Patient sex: M
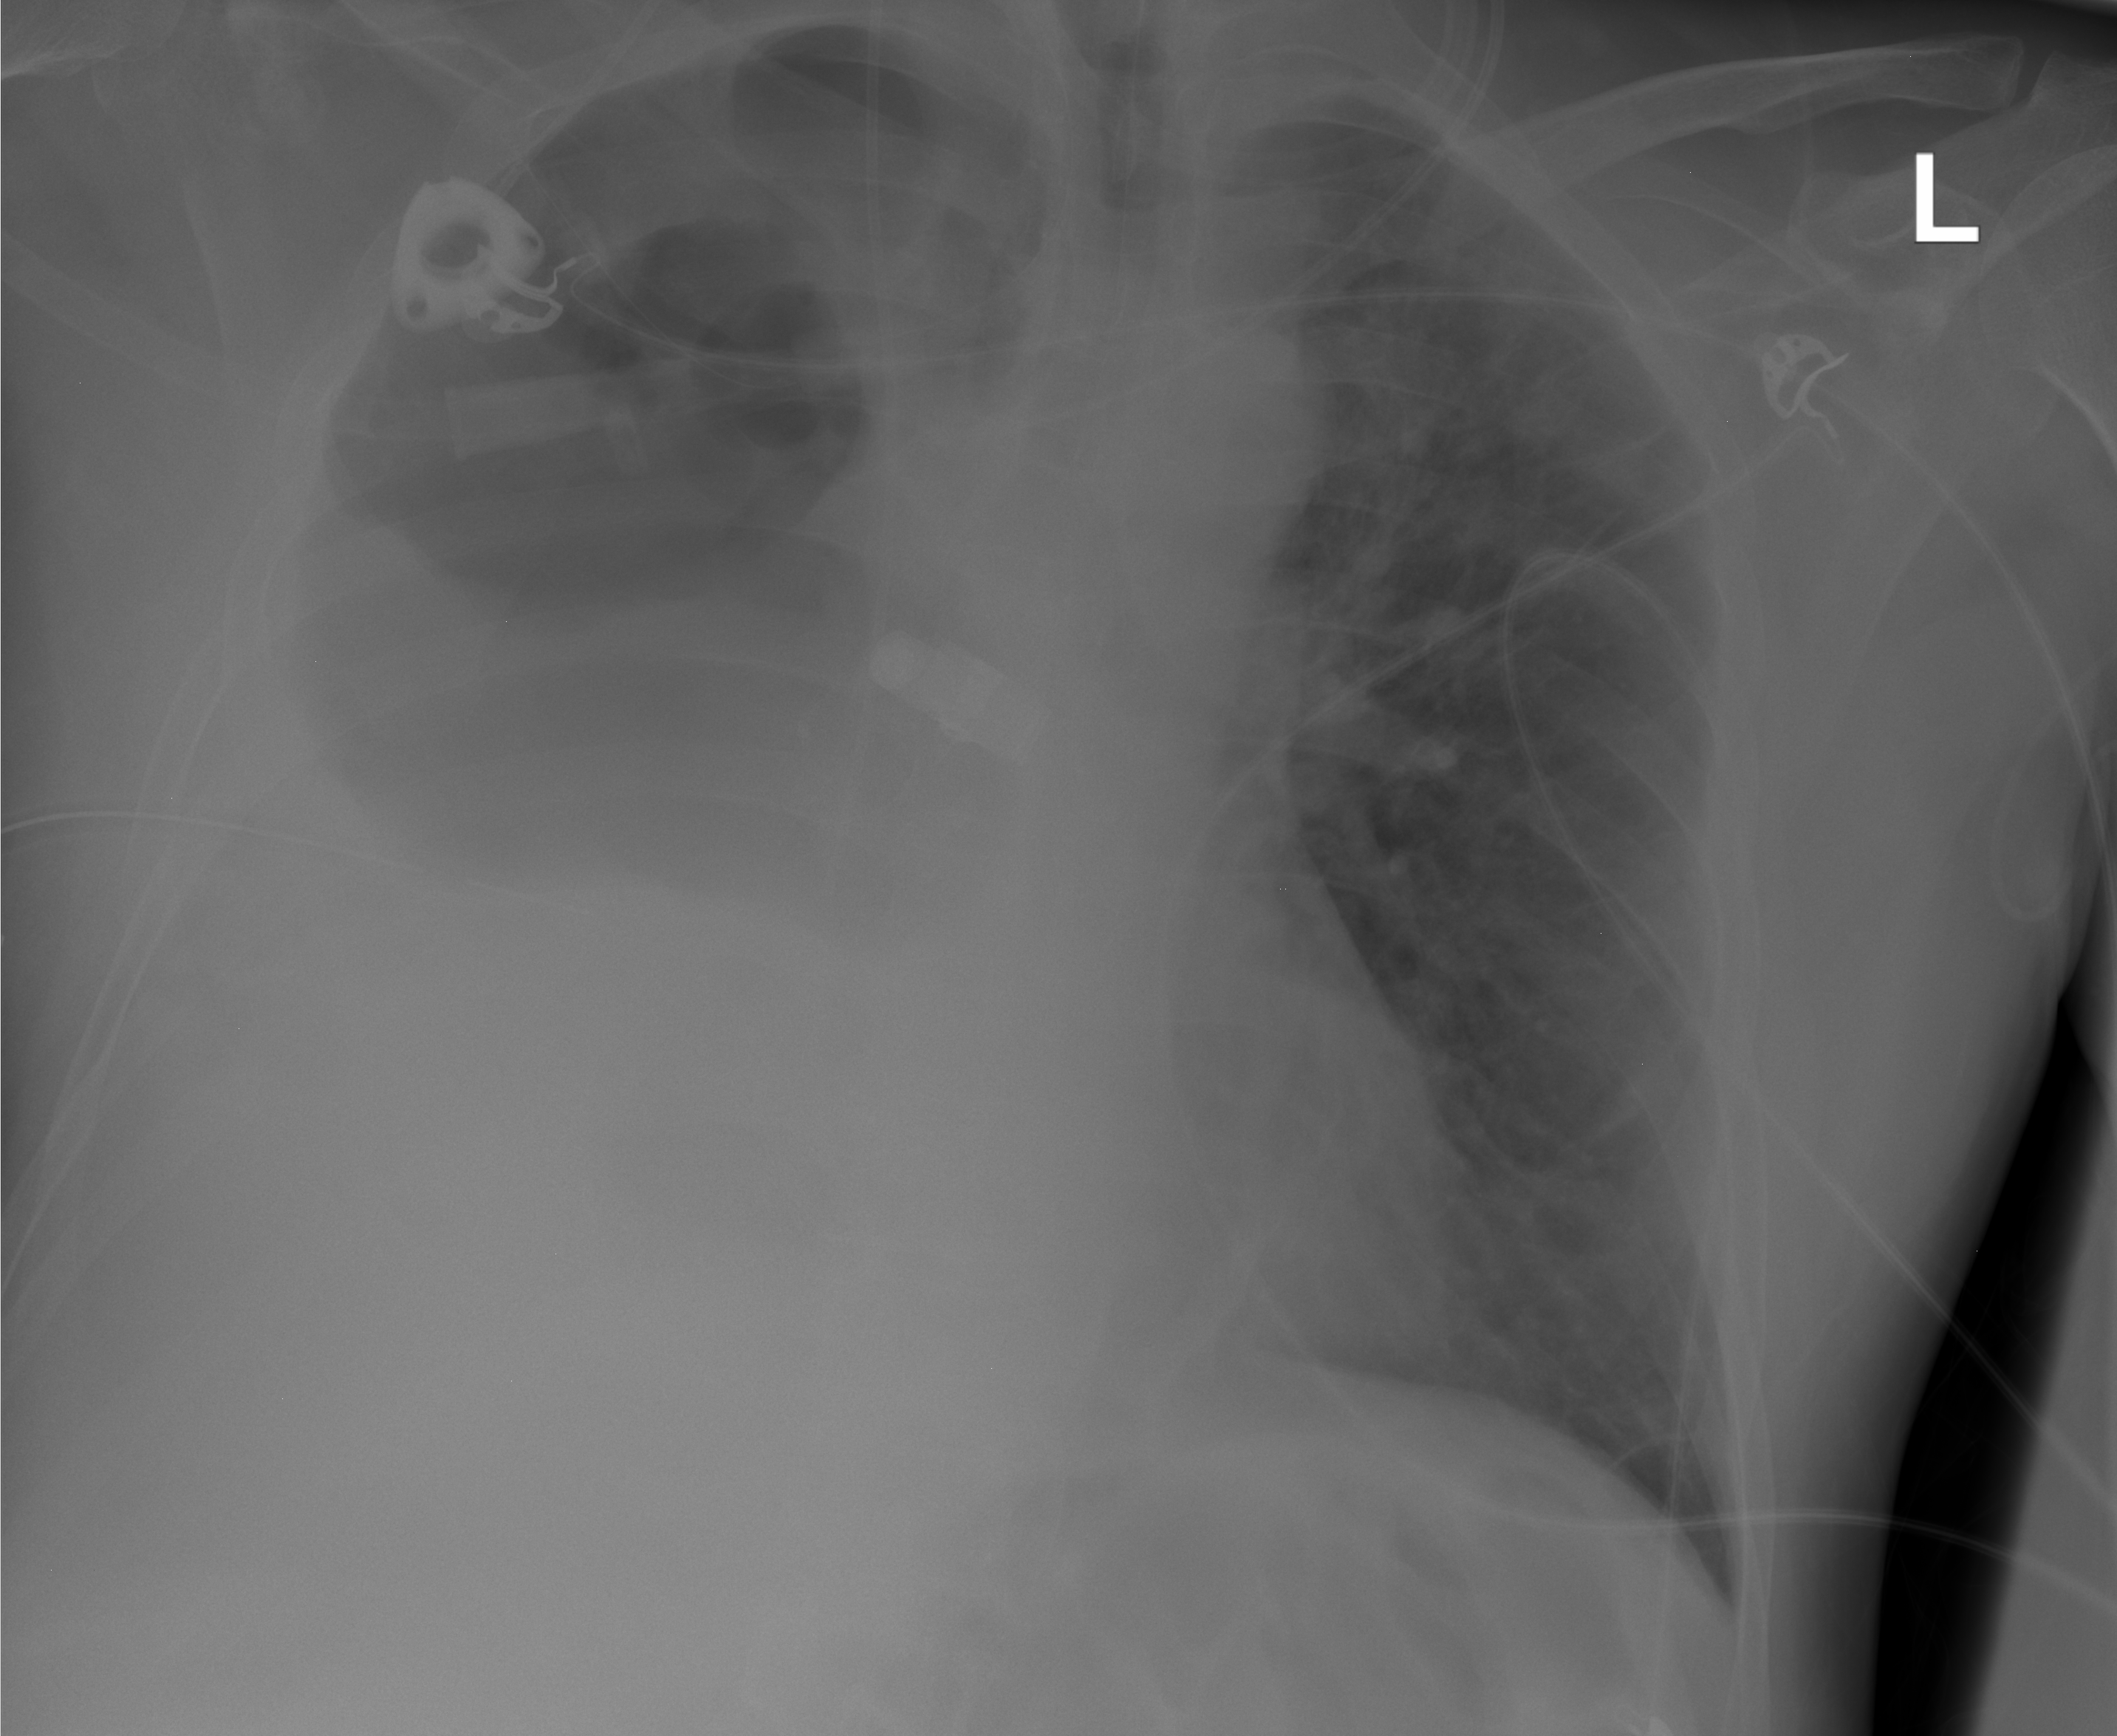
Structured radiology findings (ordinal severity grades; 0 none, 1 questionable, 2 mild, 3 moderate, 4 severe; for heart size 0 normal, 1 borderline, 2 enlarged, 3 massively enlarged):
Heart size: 1
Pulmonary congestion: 2
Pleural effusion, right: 2
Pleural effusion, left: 0
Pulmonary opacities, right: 2
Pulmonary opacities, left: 0
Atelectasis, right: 3
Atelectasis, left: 0